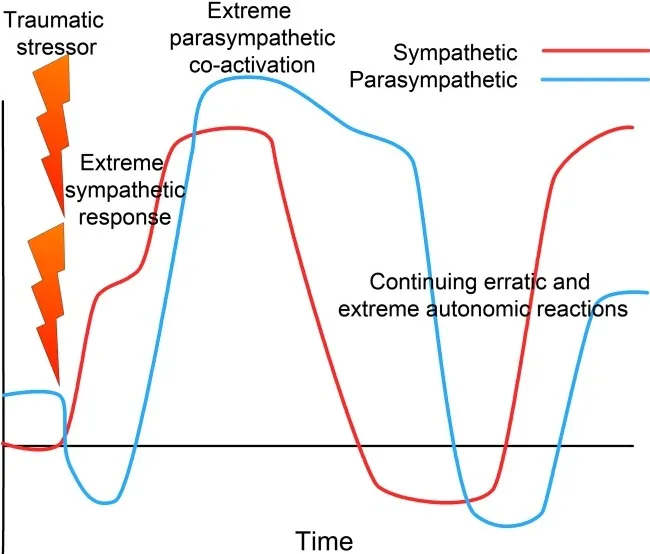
Traumatic stress response. In the face of extreme challenge, when either the situation is extremely threatening and overwhelms the capacity of the organism to respond effectively, or if the response is prevented in some way (restraint), there is first an extreme sympathetic (ergotropic) activation with loss of vagal tone. With continued challenge, there is a sudden intense co-activation of the parasympathetic (dorsal vagal) system along with the sympathetic, leading to freeze, collapse or dissociation. The ANS (and whole CRN) becomes locked into a dysfunctional state of extremely high activation of both the sympathetic and parasympathetic systems, and may oscillate erratically between extremes. This may manifest as alternating depressive shutdown and extreme anxiety or rage. This is not the result of wear and tear, but is a specific dysfunctional state of operation of the complex dynamical system, which through appropriate intervention can be returned to normal resilient functioning.
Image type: chart (chart)